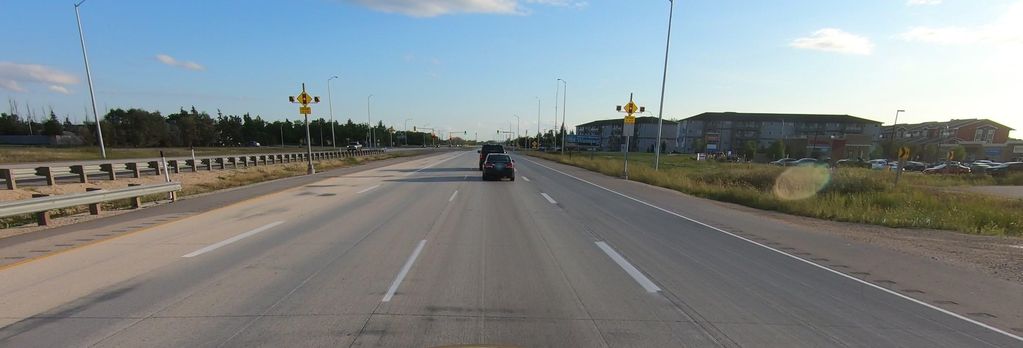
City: winnipeg